Question: I want to show data with pagging ajax
i already create css and html
you can see this code >> <URL>
But when i apply data using ajax pagination
this data show vertical :(
i want data show like this
'''
data1 data2 data3
data4 data5 data6
'''
this is screenshoot

you can see my web > <URL>
this is my qoute script
'''
<ul data-role="listview" data-icon="false" data-divider-theme="a">
<div class="container2" >
<div id="pagination" cellspacing="0"></div>
<script type="text/javascript" >
$(function(){
$.ajax({
url:"pagging_page3_mobile.php",
type:"POST",
data:"actionfunction=showData&page=1",
cache: false,
success: function(response){
$('#pagination').html(response);
}
});
$('#pagination').on('click','.page-numbers',function(){
$page = $(this).attr('href');
$pageind = $page.indexOf('page=');
$page = $page.substring(($pageind+5));
$.ajax({
url:"pagging_page3_mobile.php",
type:"POST",
data:"actionfunction=showData&page="+$page,
cache: false,
success: function(response){
$('#pagination').html(response);
}
});
return false;
});
});
</script>
</div>
</ul>
'''
'''
<?php
include('connection.php');
$limit = 12;
$adjacent = 3;
if(isset($_REQUEST['actionfunction']) && $_REQUEST['actionfunction']!=''){
$actionfunction = $_REQUEST['actionfunction'];
call_user_func($actionfunction,$_REQUEST,$con,$limit,$adjacent);
}
function showData($data,$con,$limit,$adjacent){
$page = $data['page'];
if($page==1){
$start = 0;
}
else{
$start = ($page-1)*$limit;
}
$sql = "select * from sekolah where tampil='YA' and jenis='Sekolah' order by bayar,urut asc";
$rows = $con->query($sql);
$rows = $rows->num_rows;
$sql = "select * from sekolah where tampil='YA' and jenis='Sekolah' order by bayar,urut asc limit $start,$limit";
$data = $con->query($sql);
$str='';
$i=0;
$data_web = mysqli_query($con,"SELECT * from web");
$row2 = mysqli_fetch_object($data_web);
while($row = $data->fetch_array(MYSQLI_ASSOC)){
$jd = $row['link'];
$data_sl = mysqli_query($con,"SELECT count(kode) as counter FROM 'sekolah_kunjungan' where kode ='".$row['kode']."' and tgl_kunjungan between '".$row2->range_awal."' AND '".$row2->range_akhir."' ");
$sl = mysqli_fetch_object($data_sl);
$str.="
<div class='column-center'>
<center>
<a href='".$jd."'><img style='width:224px;height:228px;' src='images/sekolah/logo/".$row['logo']."'></a>
</center>
<a href='".$jd."'><b>".$row['nama_sekolah']."</b><br/></a>
<font color='blue'>Dilihat : ".$sl->counter." </font><br/>
<i class='fa fa-home'></i>: ".$row['alamat']."
</div>
";
$i++;
}
echo $str;
pagination($limit,$adjacent,$rows,$page);
}
function pagination($limit,$adjacents,$rows,$page){
$pagination='';
if ($page == 0) $page = 1; //if no page var is given, default to 1.
$prev = $page - 1; //previous page is page - 1
$next = $page + 1; //next page is page + 1
$prev_='';
$first='';
$lastpage = ceil($rows/$limit);
$next_='';
$last='';
if($lastpage > 1)
{
//previous button
if ($page > 1)
$prev_.= "<a class='page-numbers' href="?page=$prev">previous</a>";
else{
//$pagination.= "<span class="disabled">previous</span>";
}
//pages
if ($lastpage < 5 + ($adjacents * 2)) //not enough pages to bother breaking it up
{
$first='';
for ($counter = 1; $counter <= $lastpage; $counter++)
{
if ($counter == $page)
$pagination.= "<span class="current">$counter</span>";
else
$pagination.= "<a class='page-numbers' href="?page=$counter">$counter</a>";
}
$last='';
}
elseif($lastpage > 3 + ($adjacents * 2)) //enough pages to hide some
{
//close to beginning; only hide later pages
$first='';
if($page < 1 + ($adjacents * 2))
{
for ($counter = 1; $counter < 4 + ($adjacents * 2); $counter++)
{
if ($counter == $page)
$pagination.= "<span class="current">$counter</span>";
else
$pagination.= "<a class='page-numbers' href="?page=$counter">$counter</a>";
}
$last.= "<a class='page-numbers' href="?page=$lastpage">Last</a>";
}
//in middle; hide some front and some back
elseif($lastpage - ($adjacents * 2) > $page && $page > ($adjacents * 2))
{
$first.= "<a class='page-numbers' href="?page=1">First</a>";
for ($counter = $page - $adjacents; $counter <= $page + $adjacents; $counter++)
{
if ($counter == $page)
$pagination.= "<span class="current">$counter</span>";
else
$pagination.= "<a class='page-numbers' href="?page=$counter">$counter</a>";
}
$last.= "<a class='page-numbers' href="?page=$lastpage">Last</a>";
}
//close to end; only hide early pages
else
{
$first.= "<a class='page-numbers' href="?page=1">First</a>";
for ($counter = $lastpage - (2 + ($adjacents * 2)); $counter <= $lastpage; $counter++)
{
if ($counter == $page)
$pagination.= "<span class="current">$counter</span>";
else
$pagination.= "<a class='page-numbers' href="?page=$counter">$counter</a>";
}
$last='';
}
}
if ($page < $counter - 1)
$next_.= "<a class='page-numbers' href="?page=$next">next</a>";
else{
//$pagination.= "<span class="disabled">next</span>";
}
$pagination = "<div class="pagination">".$first.$prev_.$pagination.$next_.$last;
//next button
$pagination.= "</div>
";
}
echo "<br/><center>".$pagination."</center>";
}
?>
'''
Help Me Thank's
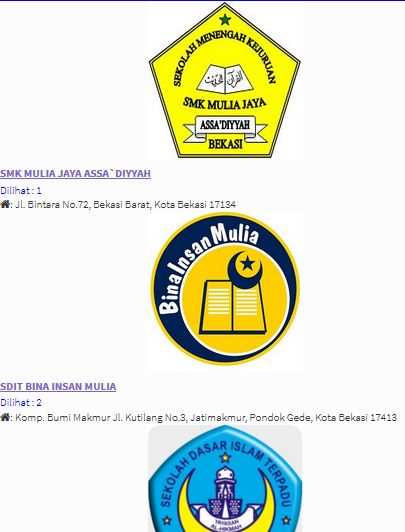
Answer: '.container2 > div' not work . because after '.container2' you have 'div#pagination'
try this
CSS
'''
.container2 .column-center {
font-size: 16px;
display: inline-block;
width: 33.33%;
}
@media (max-width: 960px) { /*breakpoint*/
.container2 .column-center {
width: 100%;
}
}
'''
Instead of this code
'''
.container2 > div {
font-size: 16px;
display: inline-block;
width: 33.33%;
}
@media (max-width: 960px) { /*breakpoint*/
.container2 > div {
width: 100%;
}
}
'''